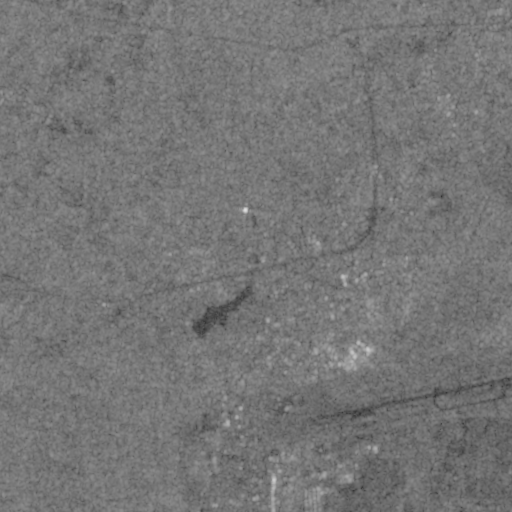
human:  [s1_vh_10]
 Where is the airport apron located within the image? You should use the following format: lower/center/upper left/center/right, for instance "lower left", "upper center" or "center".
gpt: The airport apron is located in the lower right of the image.
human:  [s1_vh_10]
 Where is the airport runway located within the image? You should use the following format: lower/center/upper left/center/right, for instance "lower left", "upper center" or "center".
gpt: The airport runway is located in the lower right of the image.
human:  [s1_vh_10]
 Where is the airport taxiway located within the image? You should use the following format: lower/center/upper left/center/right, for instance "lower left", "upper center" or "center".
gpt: The airport taxiway is located in the lower right of the image.
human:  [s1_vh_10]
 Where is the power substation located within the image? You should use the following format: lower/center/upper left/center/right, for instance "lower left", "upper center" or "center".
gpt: The power substation is located in the center of the image.
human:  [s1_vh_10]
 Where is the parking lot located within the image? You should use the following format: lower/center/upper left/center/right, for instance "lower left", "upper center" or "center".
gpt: There is no parking lot in the image.

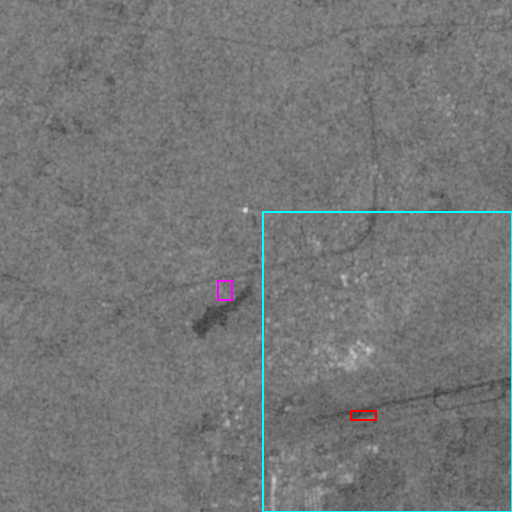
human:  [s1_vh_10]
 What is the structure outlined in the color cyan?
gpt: The structure outlined in cyan is an airport.
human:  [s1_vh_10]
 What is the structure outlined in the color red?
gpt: The structure outlined in red is an airport apron.
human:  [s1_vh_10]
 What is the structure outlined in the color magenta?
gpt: The structure outlined in magenta is a power substation.
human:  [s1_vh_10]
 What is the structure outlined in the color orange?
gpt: There is no orange outline.